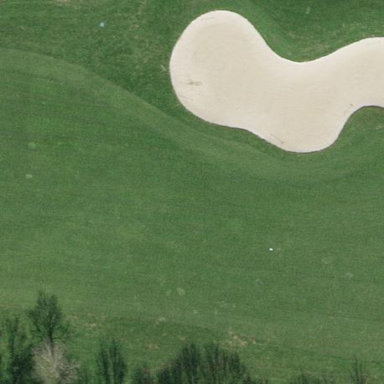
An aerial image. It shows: Golf bunker filled with sandy terrain.